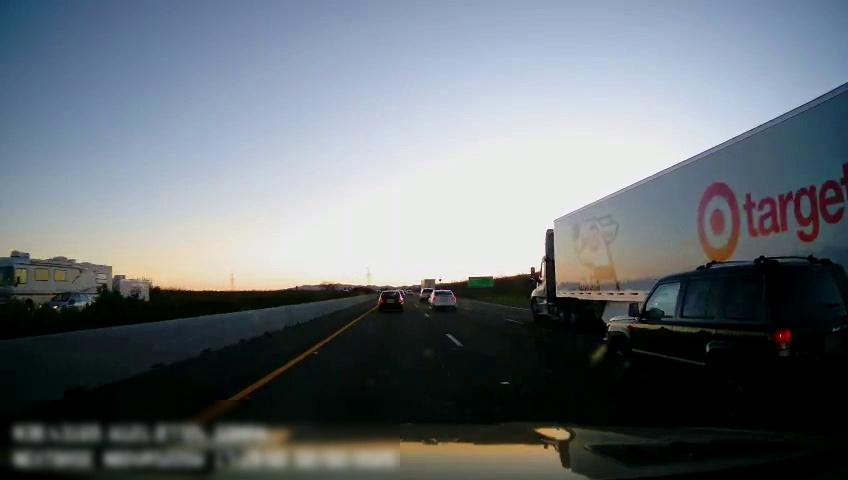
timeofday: Dusk/Dawn/Twilight
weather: Sunny
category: Drivable Space
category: Vehicles | Bus
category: Vehicles | Car
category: Vehicles | Other LV
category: Vehicles | Truck
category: Vehicles | Truck
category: Vehicles | SUV
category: Vehicles | Car
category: Vehicles | SUV
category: Vehicles | Car
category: Lanes | Current Lane
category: Lanes | Alternate Lane
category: Lanes | Alternate Lane
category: Lanes | Alternate Lane
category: Traffic | Signs